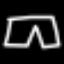
Label: pants